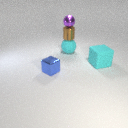
large cyan rubber cube in front of large cyan rubber sphere